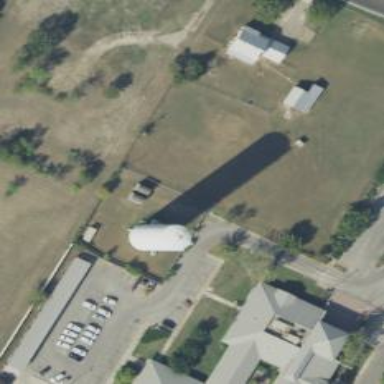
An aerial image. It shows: Storage tank with man-made structure.